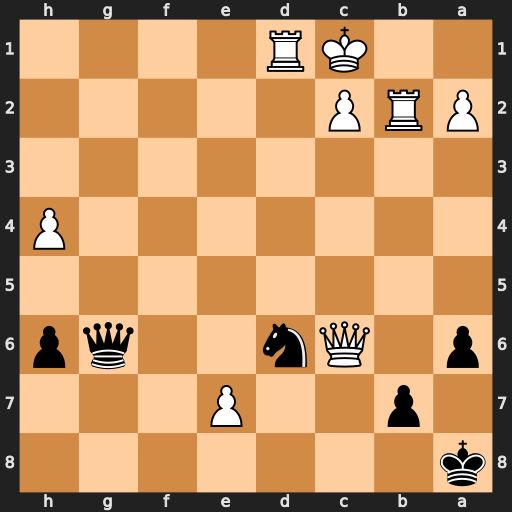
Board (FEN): k7/1p2P3/p1Qn2qp/8/7P/8/PRP5/2KR4
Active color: b
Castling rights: -
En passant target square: -
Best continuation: bxc6 Rxd6 Qg1+ Rd1 Qe3+ Kb1 Qxe7